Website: lowes
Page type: account-dashboard
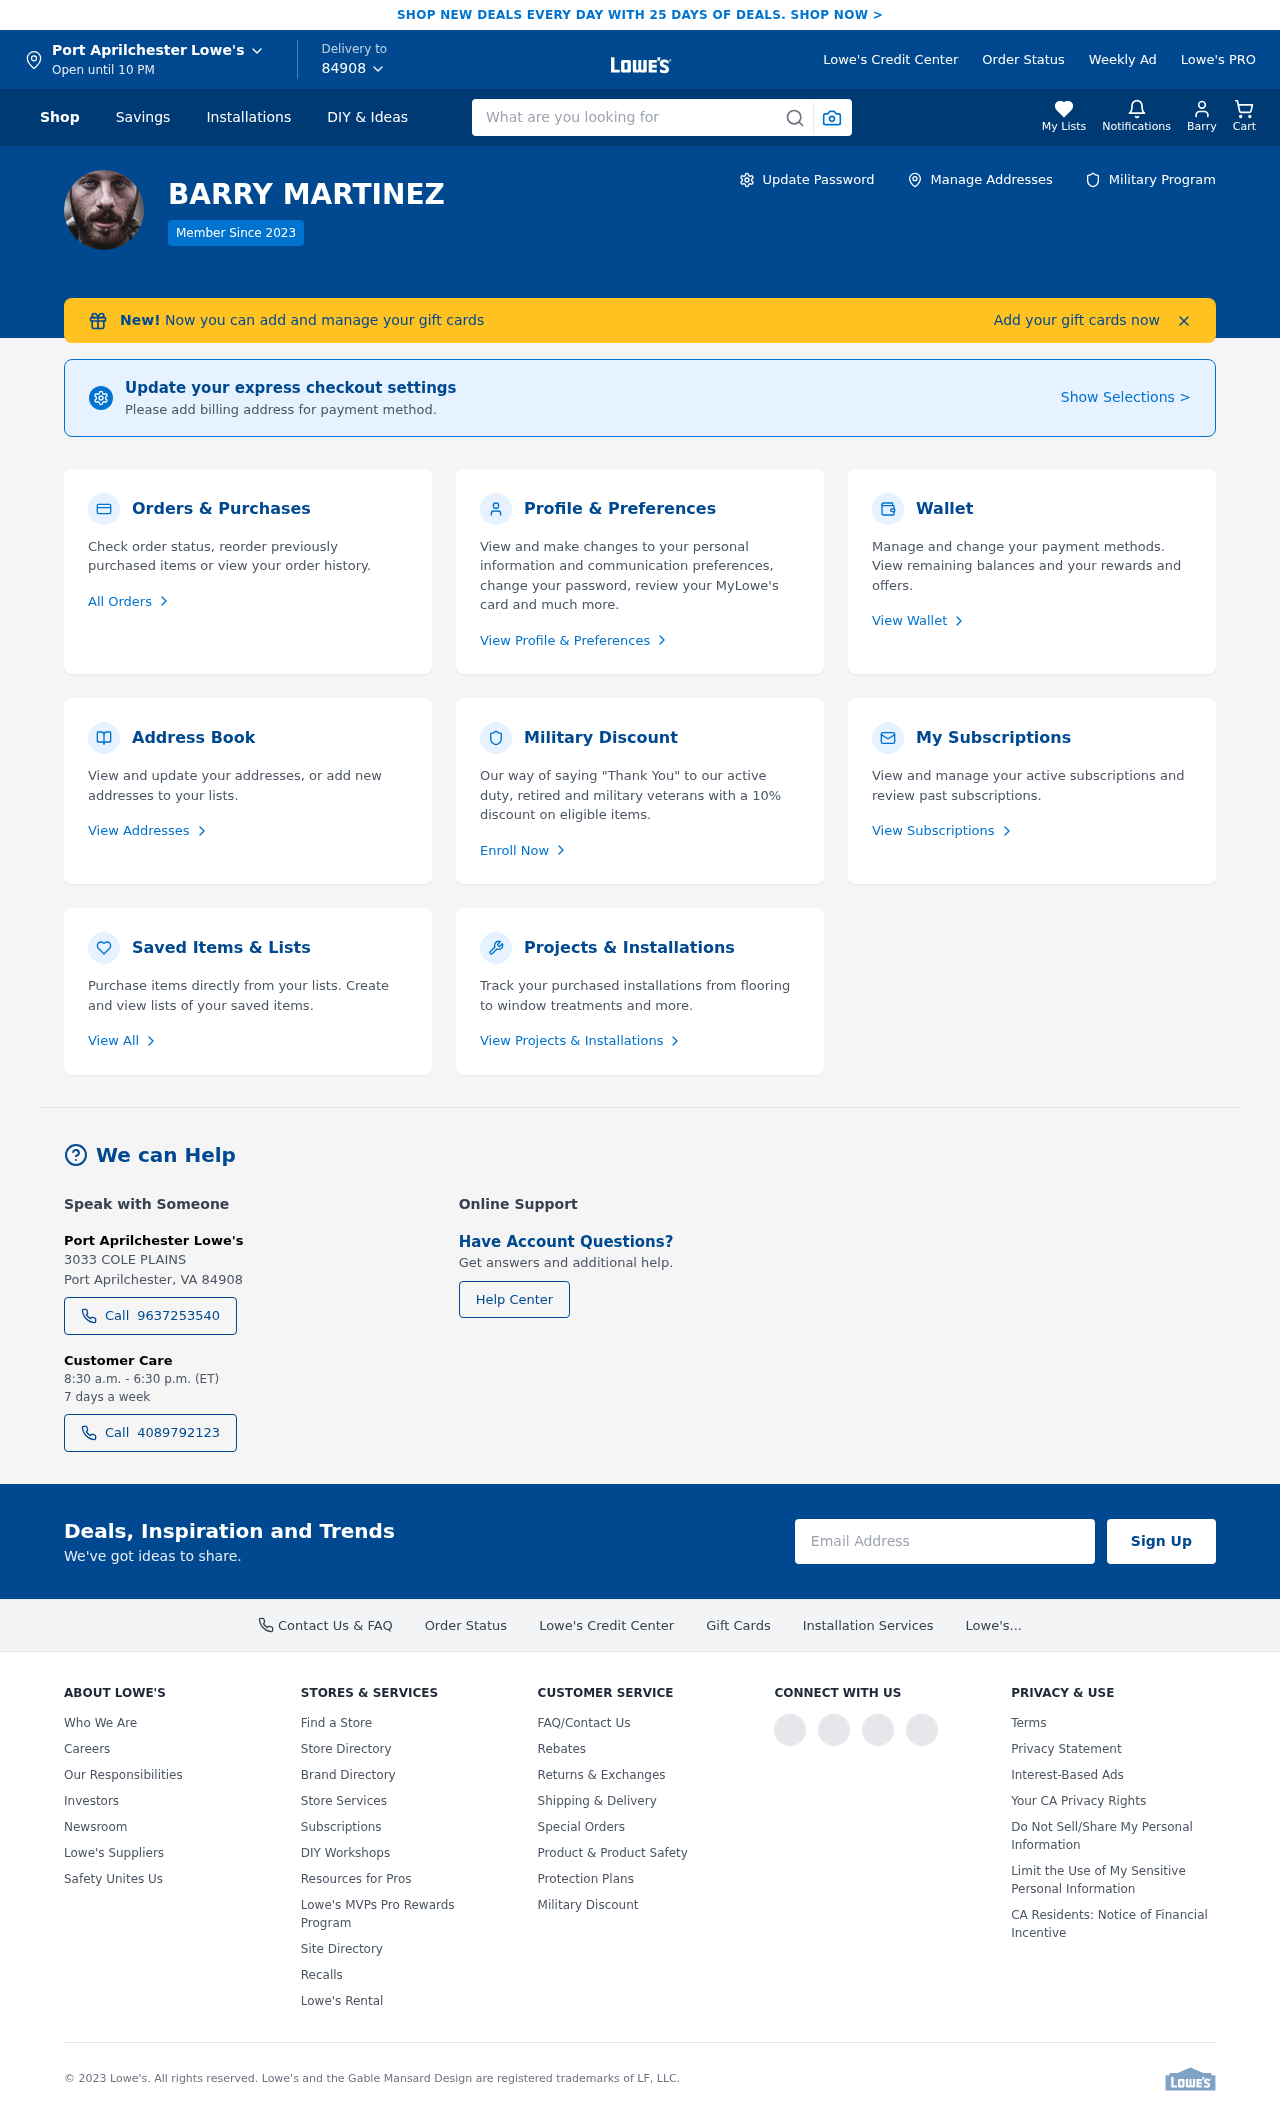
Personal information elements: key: PII_CITY
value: Port Aprilchester
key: PII_FIRSTNAME
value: Barry
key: PII_FULLNAME
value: BARRY MARTINEZ
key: PII_PHONE
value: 9637253540
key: PII_PHONE_ALT
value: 4089792123
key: PII_POSTCODE2
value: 84908
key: PII_CITY2
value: Port Aprilchester
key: PII_STREET2
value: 3033 COLE PLAINS
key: PII_CITY_STATE_ZIP2
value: Port Aprilchester, VA 84908
Search elements: key: HEADER_SEARCH
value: What are you looking for